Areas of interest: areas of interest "Martyrs' Cemetery (Huanshanxi Road)"
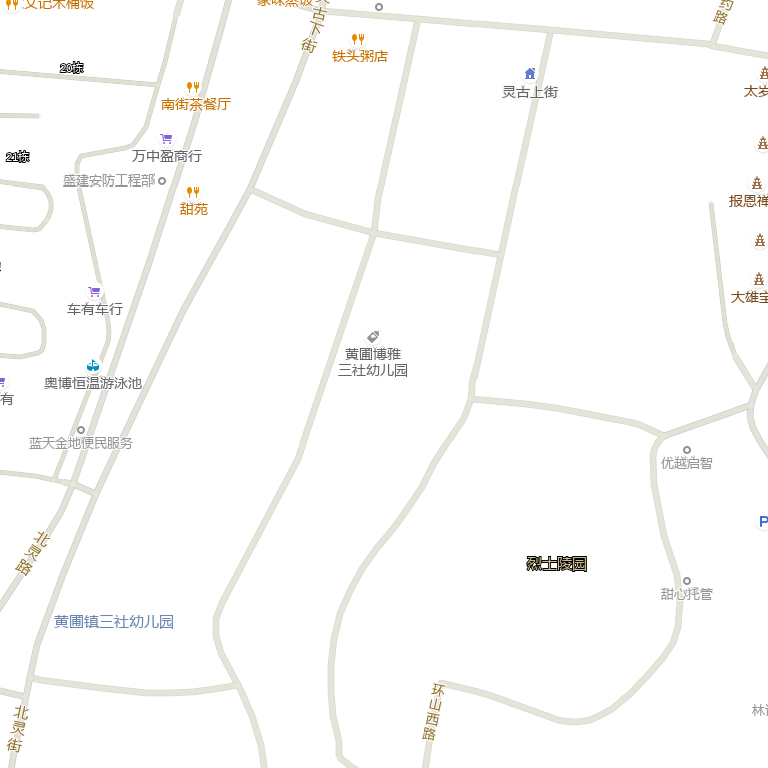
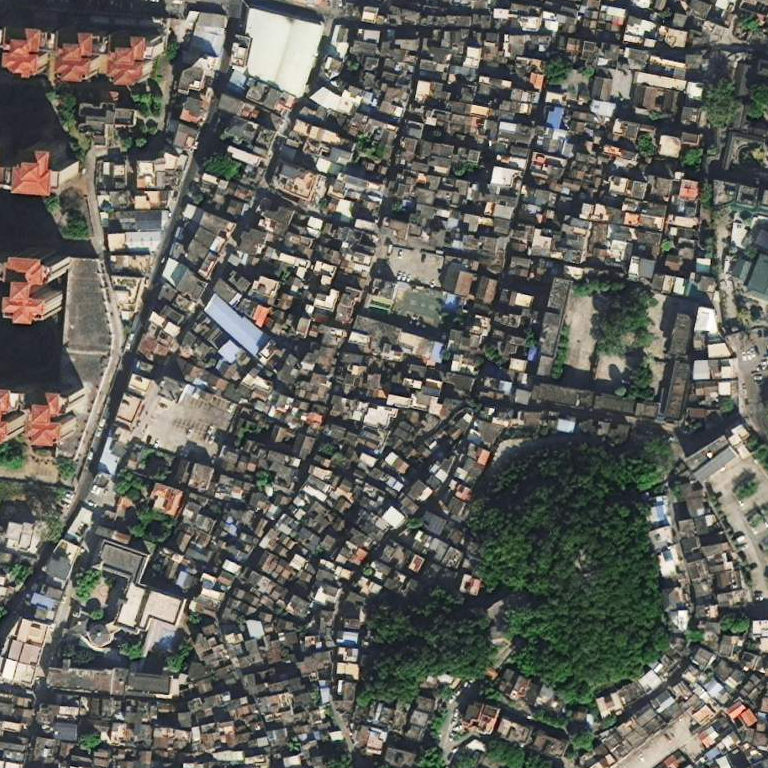